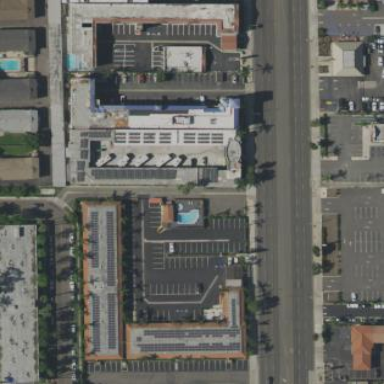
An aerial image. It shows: Hotel building.